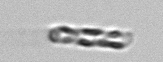
Label: Dactyliosolen_fragilissimus